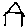
Label: house